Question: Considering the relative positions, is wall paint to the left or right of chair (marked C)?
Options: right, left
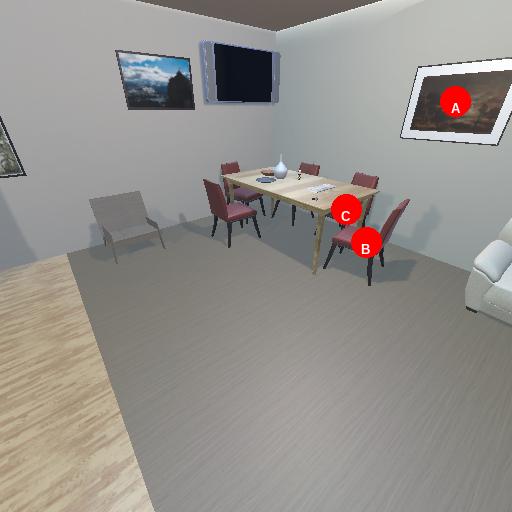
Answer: right